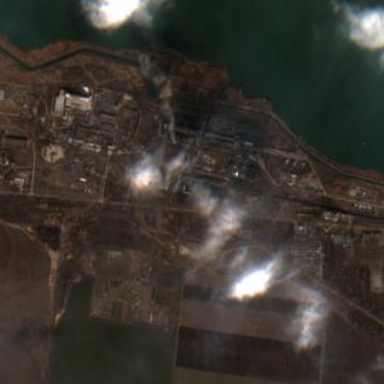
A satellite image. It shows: Industrial area with coal-powered plant.